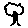
Label: tree